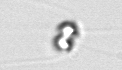
Label: Chaetoceros